Field crop: tomato
Growth stage: 1
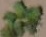
Species: solanum